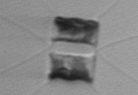
Label: Chaetoceros_similis